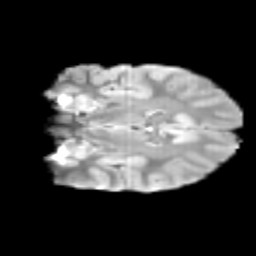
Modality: T2w
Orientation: coronal
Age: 10
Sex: female
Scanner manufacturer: siemens
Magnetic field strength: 3 T
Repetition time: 3.8 s
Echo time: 0.07 s